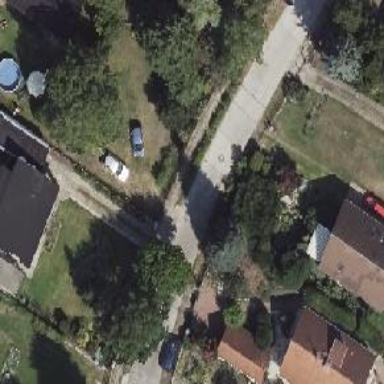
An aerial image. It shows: Residential road with concrete surface and sidewalk on the left.